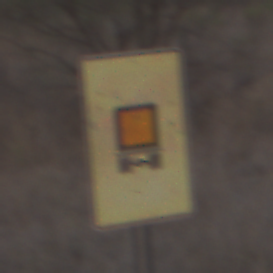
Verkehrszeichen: KennzeichnungspflichtigeFahrzeugeGefaehrlicheGueterOhnePfeilsymbol
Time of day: SunriseSunset
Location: Outdoor (Nature)
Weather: Clear
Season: NotSpecified
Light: Natural